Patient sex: M
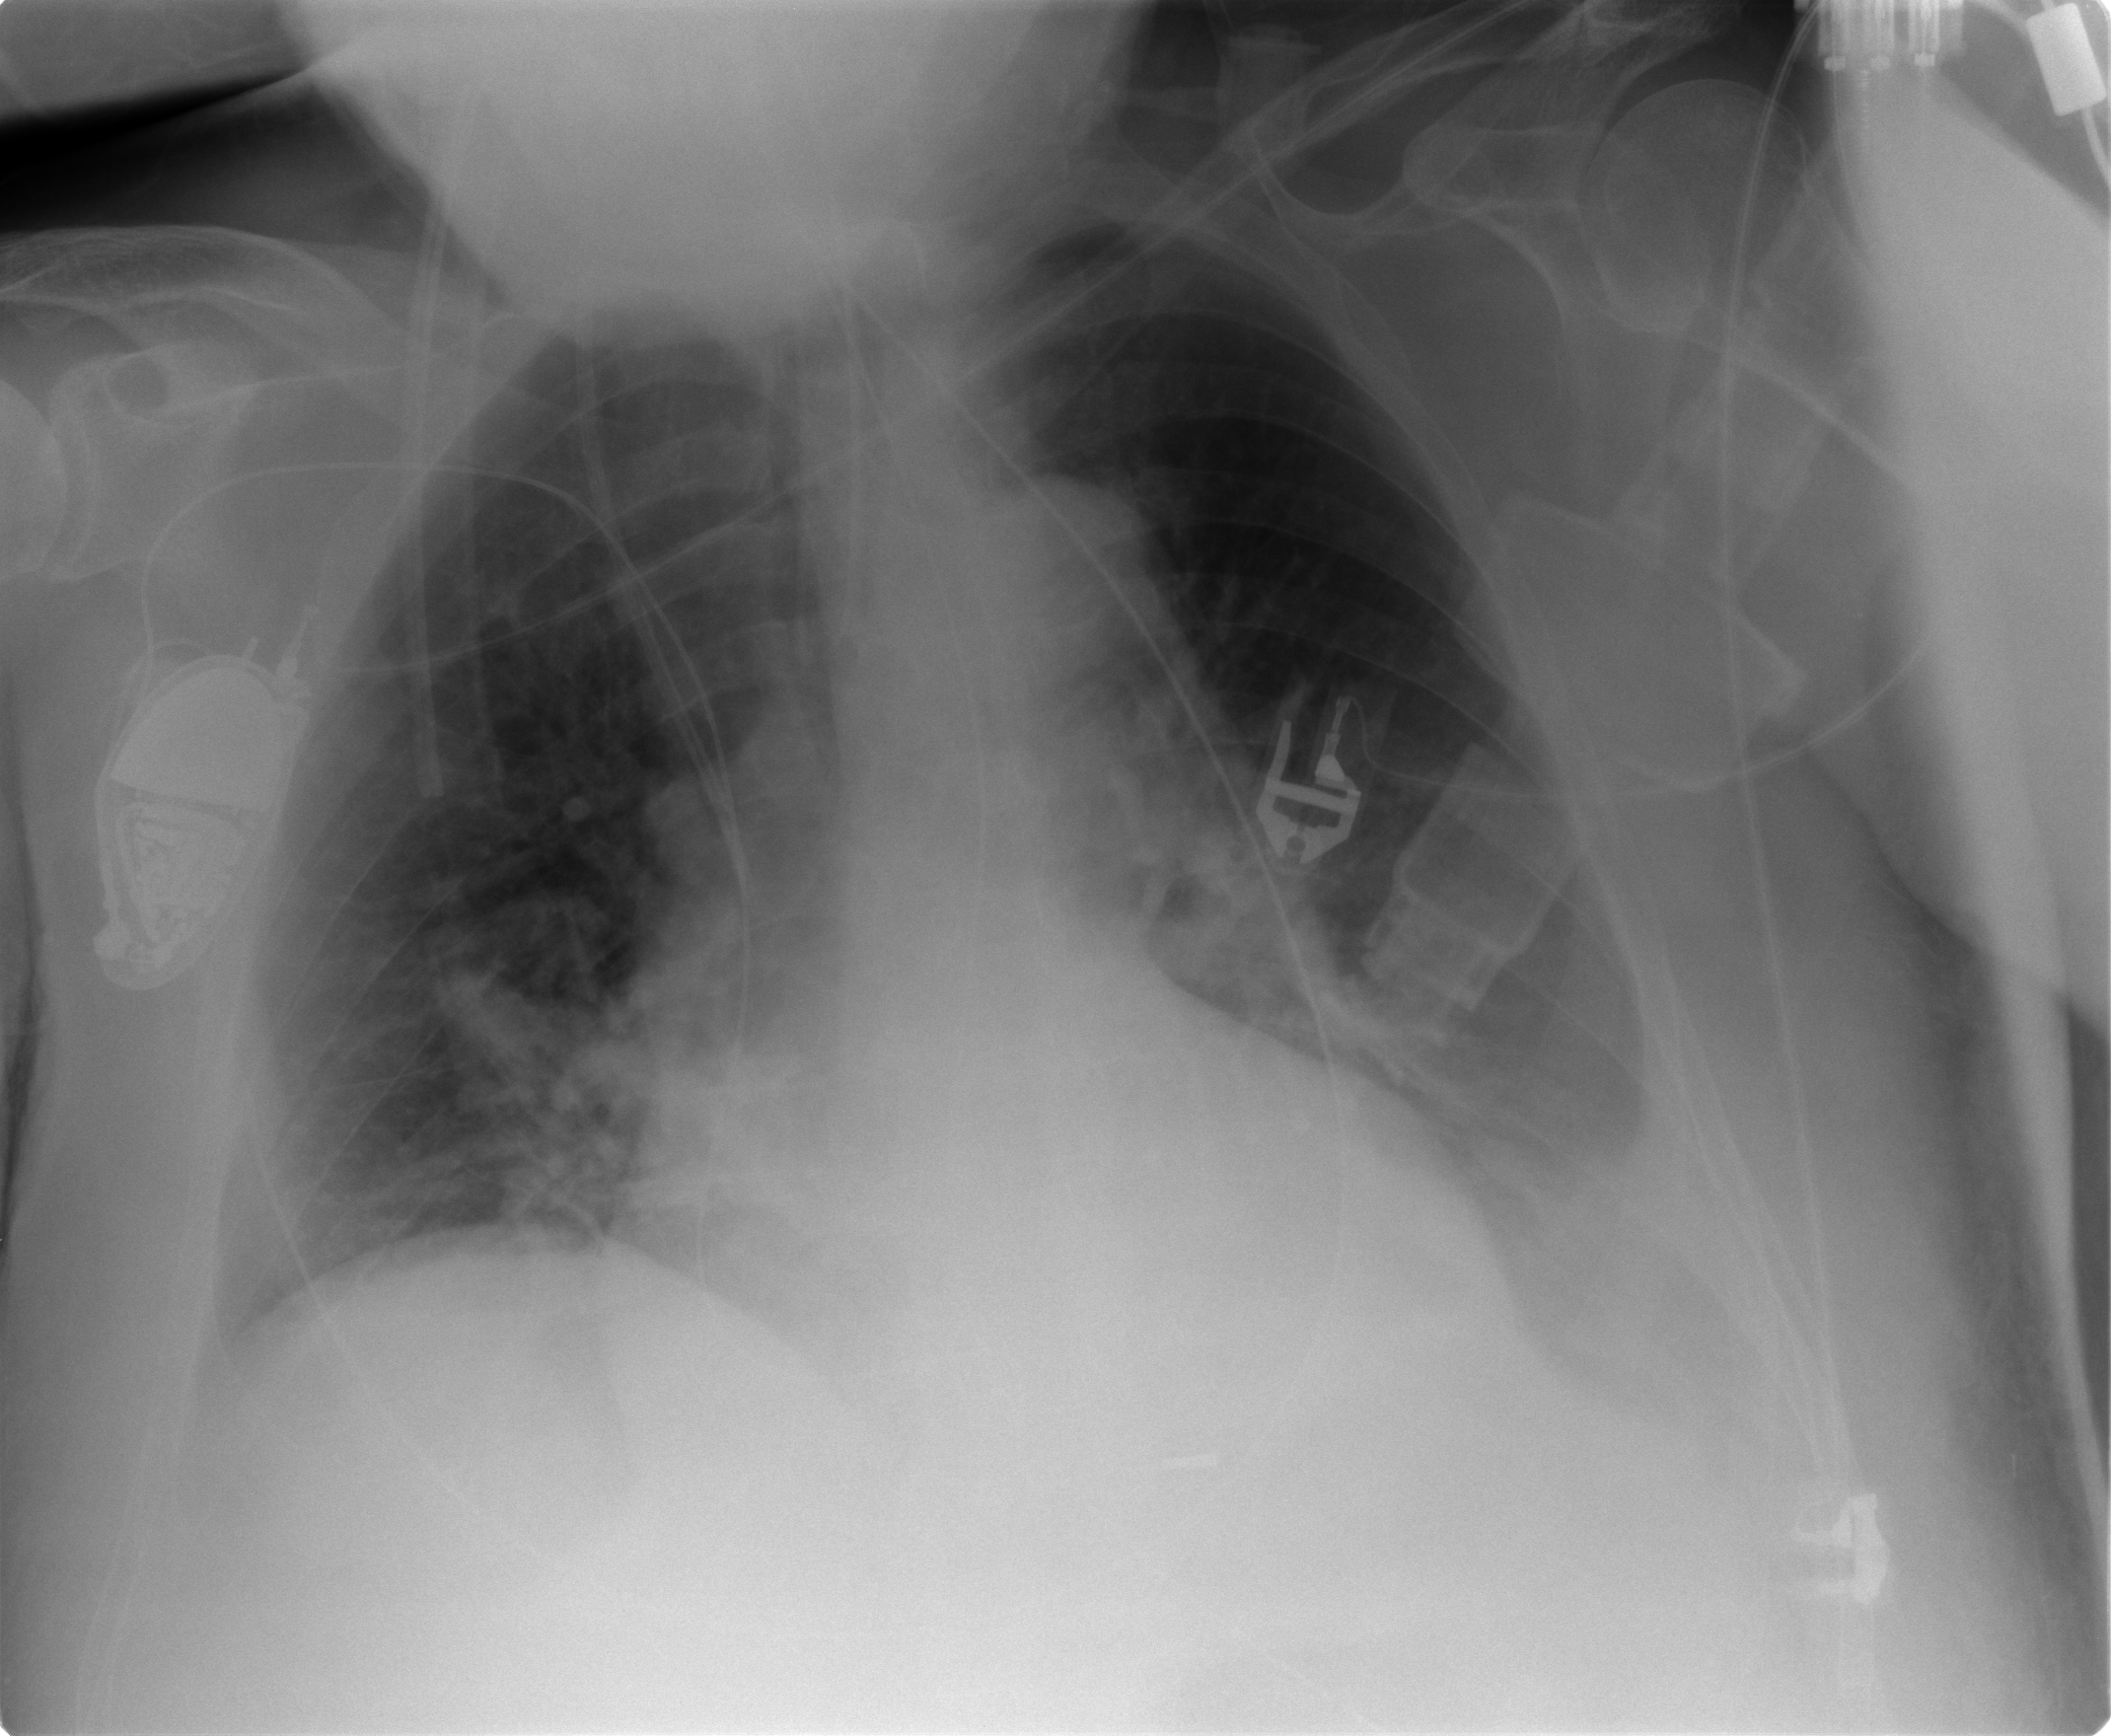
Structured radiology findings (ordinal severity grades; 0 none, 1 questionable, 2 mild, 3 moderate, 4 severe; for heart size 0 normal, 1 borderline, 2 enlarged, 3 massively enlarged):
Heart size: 2
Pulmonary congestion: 2
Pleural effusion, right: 0
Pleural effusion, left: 2
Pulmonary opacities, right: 1
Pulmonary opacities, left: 0
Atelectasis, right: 2
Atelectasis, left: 2